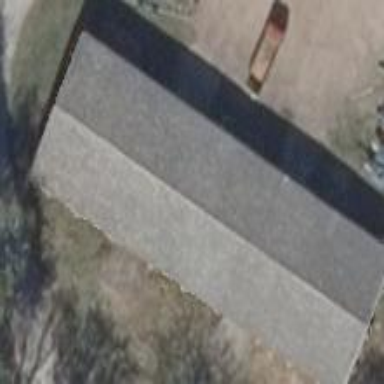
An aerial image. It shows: Shed.